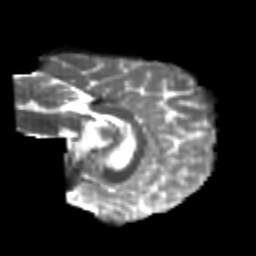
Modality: T2w
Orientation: sagittal
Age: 26
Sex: female
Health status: healthy
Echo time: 0.074 s